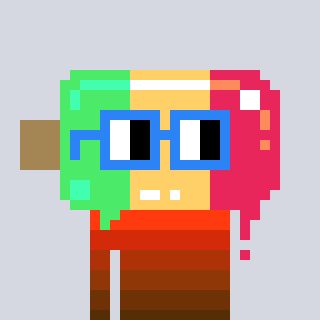
a pixel art character with square blue glasses, a icepop-shaped head and a grayscale-colored body on a cool background